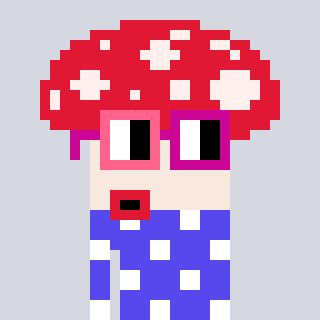
a pixel art character with square pink and red glasses, a mushroom-shaped head and a computerblue-colored body on a cool background